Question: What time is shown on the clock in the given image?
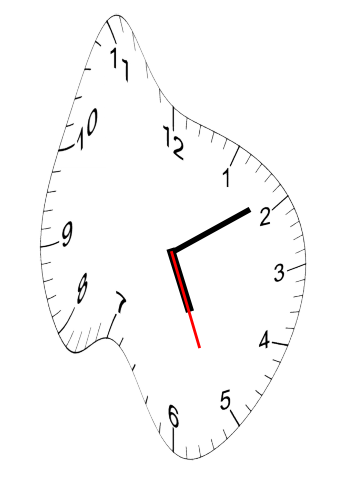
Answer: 05:09:26